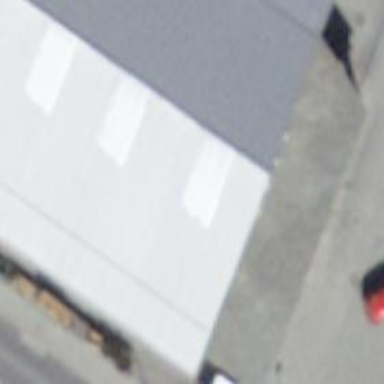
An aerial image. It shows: Convenience shop.